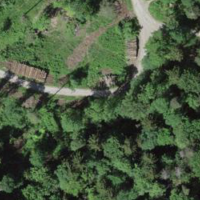
EUNIS habitat code: 43
Species observed at this site:
Cirsium vulgare
Impatiens parviflora
Mercurialis perennis
Pulmonaria obscura
Convallaria majalis